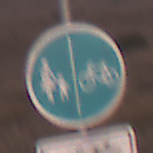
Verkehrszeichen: GetrennterRadUndGehwegRadwegRechts
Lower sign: EinspurigeFahrzeugeFrei4
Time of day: SunriseSunset
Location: Outdoor (Nature)
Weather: PartlyCloudy
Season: NotSpecified
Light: Natural